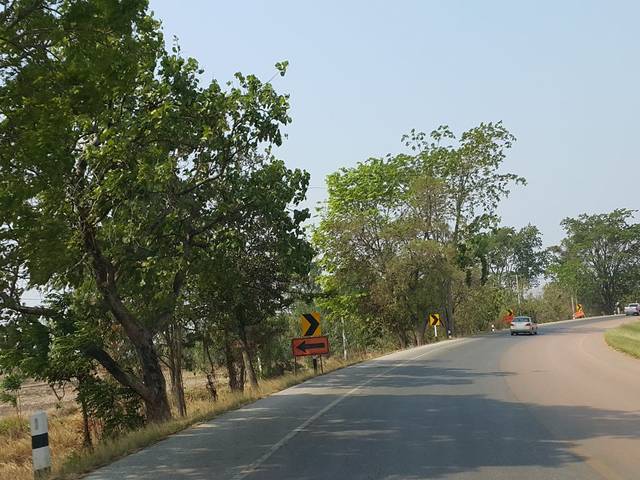
Region: Thailand
Coordinates: 16.691, 99.654